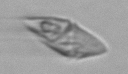
Label: Gyrodinium